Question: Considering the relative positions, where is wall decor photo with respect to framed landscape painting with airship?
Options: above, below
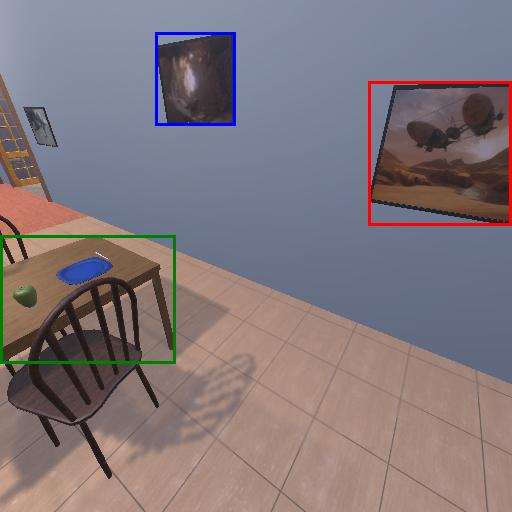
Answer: above